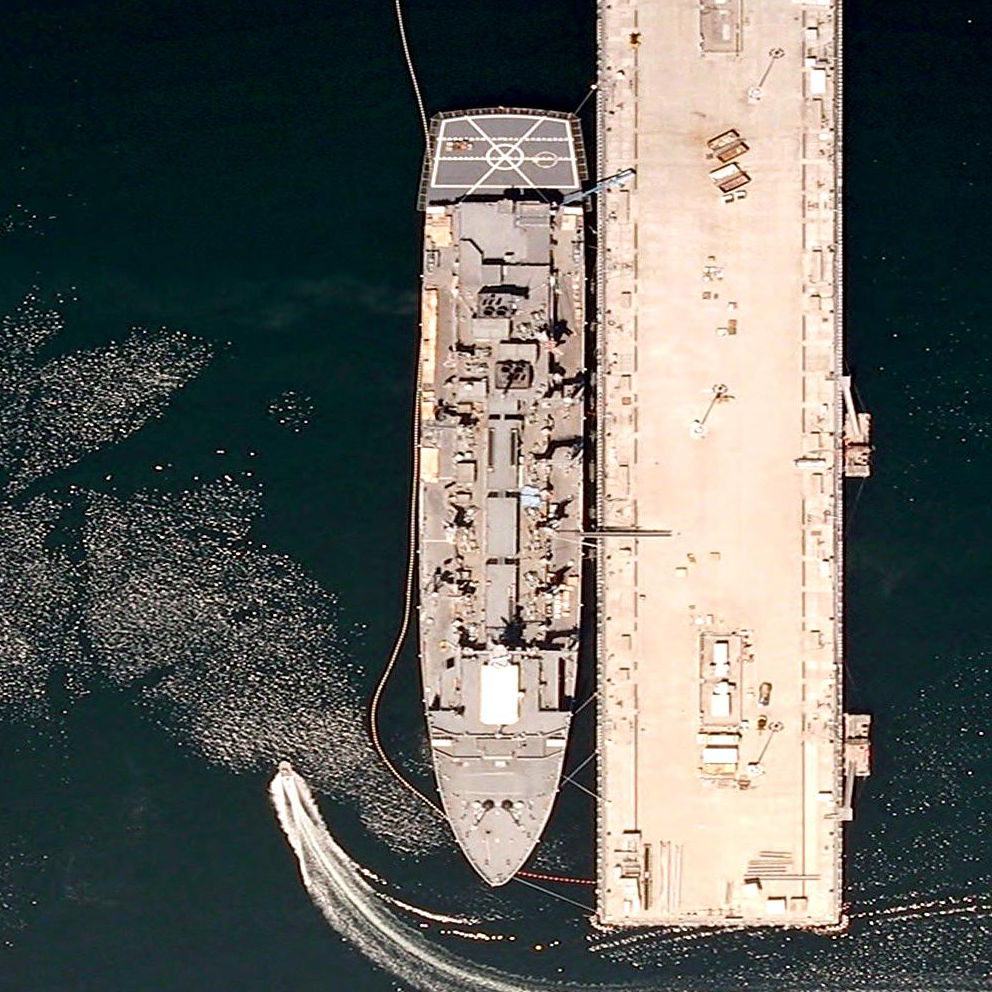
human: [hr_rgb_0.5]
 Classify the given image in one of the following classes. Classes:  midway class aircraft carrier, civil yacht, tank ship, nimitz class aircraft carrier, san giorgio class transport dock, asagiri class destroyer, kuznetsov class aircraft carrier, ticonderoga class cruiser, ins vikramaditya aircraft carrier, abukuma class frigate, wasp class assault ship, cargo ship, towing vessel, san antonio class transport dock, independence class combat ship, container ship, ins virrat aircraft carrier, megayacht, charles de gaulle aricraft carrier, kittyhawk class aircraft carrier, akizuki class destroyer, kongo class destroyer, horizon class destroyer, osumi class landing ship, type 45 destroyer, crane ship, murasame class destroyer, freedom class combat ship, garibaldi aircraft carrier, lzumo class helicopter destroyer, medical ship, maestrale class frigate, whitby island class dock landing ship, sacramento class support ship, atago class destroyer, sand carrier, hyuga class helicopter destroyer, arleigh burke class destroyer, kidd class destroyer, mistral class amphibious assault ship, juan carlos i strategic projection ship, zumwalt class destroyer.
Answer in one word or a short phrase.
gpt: Sacramento class support ship